Question: I want to plot bar chart for some parameters for men and women. I have done like this:

I want to show the frequency for mean in upper side (positive y axis) and for women in lower side (negative x-axis). In this case, for frequency only the magnitude matter and sign does not. Just for convenience I am showing one in upper side and another in lower side. Can I change the labeling (-5, -10, ... here) in negative y-axis so that their magnitude remain same but all are positive (5, 10,...) . Now there should be two positive y-axis , one mirror image of other.
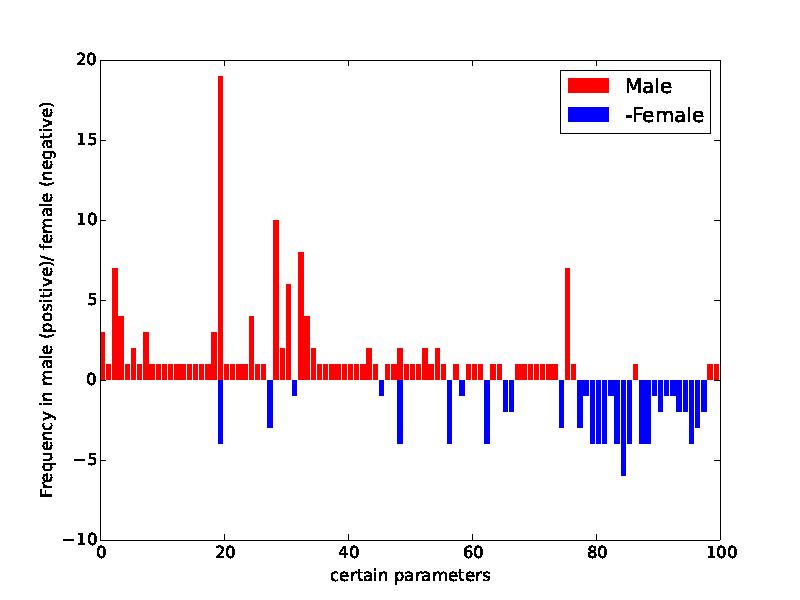
Answer: Sure it can be done. Here's an example that you can play around with:
'''
import matplotlib.pyplot as plt
import numpy as np
fig = plt.figure()
ax = fig.add_subplot(111)
x = np.linspace(0, 2*np.pi, 100)
y = np.sin(x)
ax.plot(x,y)
ax.set_yticklabels([str(abs(x)) for x in ax.get_yticks()])
ax.show()
'''
Here I just set the yticklabel to be the absolute value of the y position. Of course, I have symmetric data and you don't. If you want it to be "mirrored" down the middle, you'll need to set an explicit y range with 'ax.set_ylim'